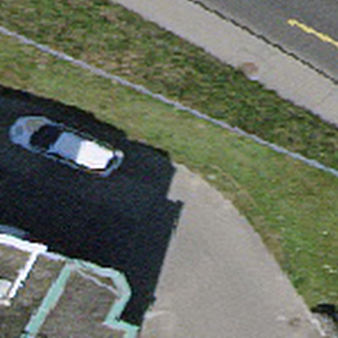
Label: other